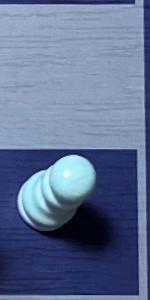
Label: Pawn_White